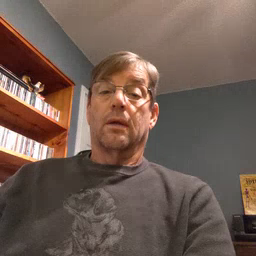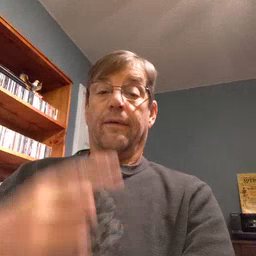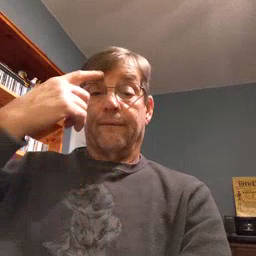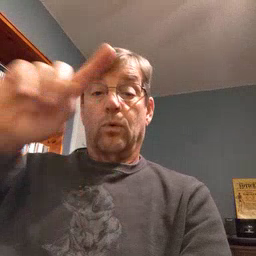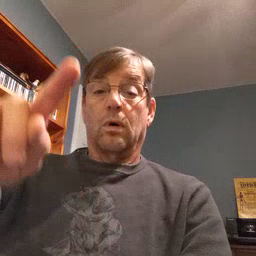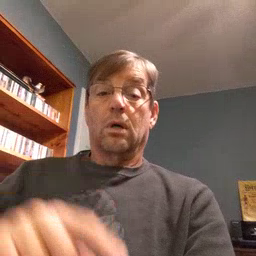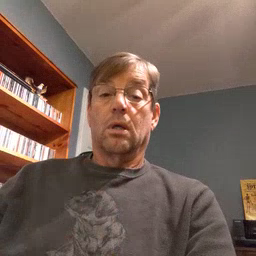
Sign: for